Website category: sports
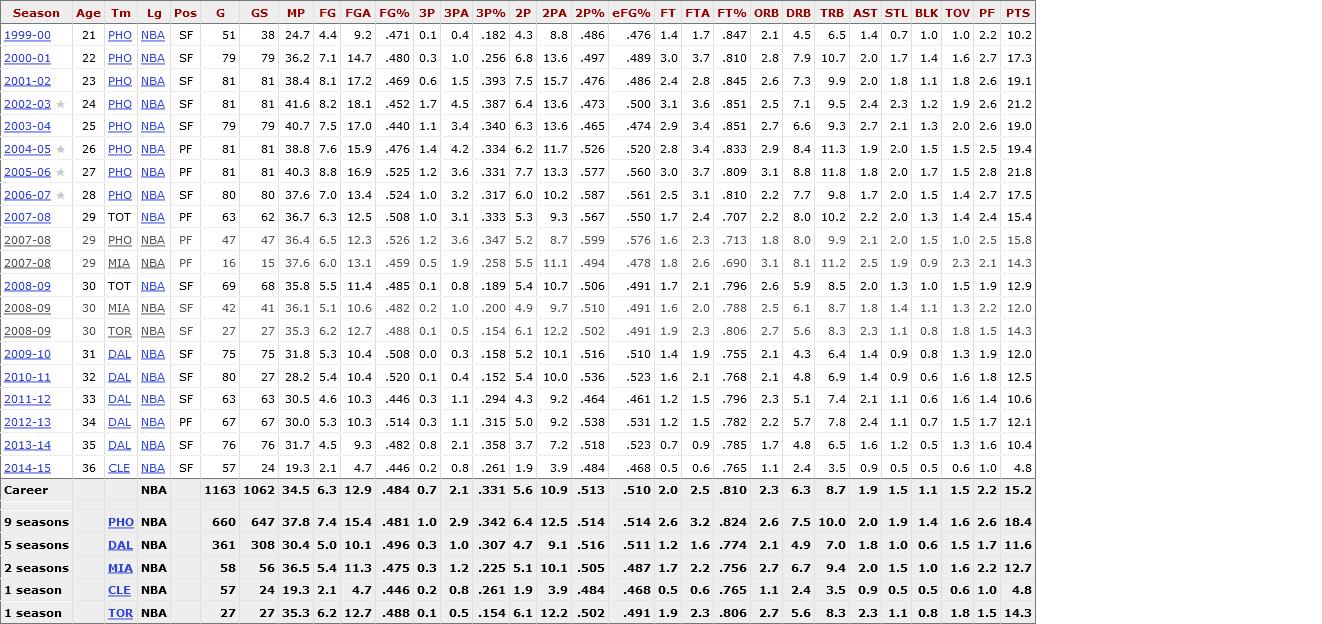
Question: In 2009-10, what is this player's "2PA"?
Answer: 10.1

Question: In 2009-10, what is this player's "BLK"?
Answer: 0.8

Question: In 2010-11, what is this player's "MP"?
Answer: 28.2

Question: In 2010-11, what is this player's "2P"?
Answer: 5.4

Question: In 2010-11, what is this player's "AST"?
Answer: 1.4

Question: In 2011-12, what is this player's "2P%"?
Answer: .464

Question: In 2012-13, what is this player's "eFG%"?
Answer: .531

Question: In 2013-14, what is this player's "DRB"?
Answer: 4.8

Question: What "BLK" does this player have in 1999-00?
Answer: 1.0

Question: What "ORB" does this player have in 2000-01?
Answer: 2.8

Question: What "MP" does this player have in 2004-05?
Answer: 38.8

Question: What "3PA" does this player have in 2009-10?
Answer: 0.3

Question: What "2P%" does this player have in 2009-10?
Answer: .516

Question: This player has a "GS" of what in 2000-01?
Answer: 79

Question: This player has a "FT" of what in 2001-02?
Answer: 2.4

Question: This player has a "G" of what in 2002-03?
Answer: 81

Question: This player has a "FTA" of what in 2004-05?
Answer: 3.4

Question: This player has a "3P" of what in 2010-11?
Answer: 0.1

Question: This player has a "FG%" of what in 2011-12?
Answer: .446

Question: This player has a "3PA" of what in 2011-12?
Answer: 1.1

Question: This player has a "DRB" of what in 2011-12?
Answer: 5.1

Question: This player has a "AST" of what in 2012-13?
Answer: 2.4

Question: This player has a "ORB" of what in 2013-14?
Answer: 1.7

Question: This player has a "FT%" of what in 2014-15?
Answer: .765

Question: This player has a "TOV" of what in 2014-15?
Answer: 0.6

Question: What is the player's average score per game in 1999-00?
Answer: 10.2

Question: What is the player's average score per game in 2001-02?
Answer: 19.1

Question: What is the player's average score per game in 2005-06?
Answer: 21.8

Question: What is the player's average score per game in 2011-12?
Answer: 10.6

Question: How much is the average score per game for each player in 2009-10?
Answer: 12.0

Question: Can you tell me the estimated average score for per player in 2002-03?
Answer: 21.2

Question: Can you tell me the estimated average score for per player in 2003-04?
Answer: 19.0

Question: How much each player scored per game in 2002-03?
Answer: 21.2

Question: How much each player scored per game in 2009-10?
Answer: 12.0

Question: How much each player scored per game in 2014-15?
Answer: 4.8

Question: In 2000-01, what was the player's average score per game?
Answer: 17.3

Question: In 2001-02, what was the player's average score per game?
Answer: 19.1

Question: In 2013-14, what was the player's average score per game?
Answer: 10.4

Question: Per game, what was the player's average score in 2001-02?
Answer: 19.1

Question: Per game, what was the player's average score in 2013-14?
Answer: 10.4